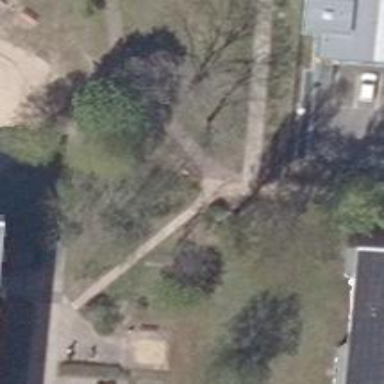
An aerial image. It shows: Footway made of concrete plates.